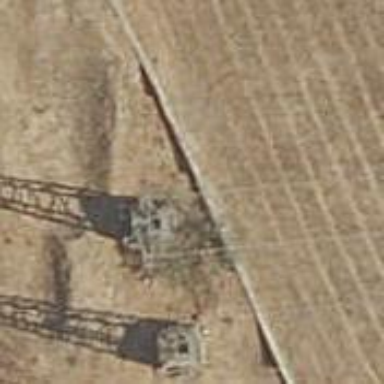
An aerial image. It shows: Lattice structure tower used for power distribution.